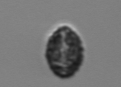
Label: Pseudochattonella_farcimen